Question: I have a windows form application where the font size changes based on the text size is changed for the entire windows. How do I maintain the default font size in my Windows Form application even the text size for entire windows is changed from Small to Medium ? I already used AutoScalMode to None, but the font size overlaps a control if they are very close to each other.

Thanks
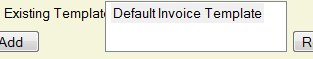
Answer: Unfortunately it's a common problem with WinForms.
If I understood your problem - problem occurs when you manually set font in WinForms control f.e. Label.
According to <URL>, i'd written code below. Maybe it would help
Getting actual Dpi display size:
'''
public class FontResizeFactorProvider
{
private const int DpiSmallSize = 96;
private const int DpiMediumSize = 120;
private const int DpiLargeSize = 144;
public float GetFontResizeFactor()
{
var graphics = Graphics.FromHwnd(IntPtr.Zero);
IntPtr desktop = graphics.GetHdc();
var displayDimensions = new List<int>
{
GetDeviceCaps(desktop, (int) DeviceCap.LOGPIXELSX),
GetDeviceCaps(desktop, (int) DeviceCap.LOGPIXELSY)
};
var matchedDim = displayDimensions.First(dim => dim == DpiSmallSize || dim == DpiMediumSize || dim == DpiLargeSize);
if (matchedDim == default(int))
{
throw new ArgumentException("Dpi size not standard.");
}
var resizeFactor = (float) DpiSmallSize/matchedDim;
return resizeFactor;
}
[DllImport("gdi32.dll", CharSet = CharSet.Auto, SetLastError = true, ExactSpelling = true)]
public static extern int GetDeviceCaps(IntPtr hDC, int nIndex);
public enum DeviceCap
{
/// <summary>
/// Logical pixels inch in X
/// </summary>
LOGPIXELSX = 88,
/// <summary>
/// Logical pixels inch in Y
/// </summary>
LOGPIXELSY = 90
// Other constants may be founded on pinvoke.net
}
}
'''
Service responsible for re-sizing fonts in Form:
'''
public class FormFontsResizeService
{
private const double EPSILON = 0.1;
private readonly FontResizeFactorProvider _fontResizeFactorProvider;
public FormFontsResizeService():this(new FontResizeFactorProvider())
{
}
public FormFontsResizeService(FontResizeFactorProvider fontResizeFactorProvider)
{
_fontResizeFactorProvider = fontResizeFactorProvider;
}
public void ResizeControlFonts(Form form)
{
var resizeFactor = _fontResizeFactorProvider.GetFontResizeFactor();
foreach (Control control in form.Controls)
{
var baseFont = control.Font;
if (Math.Abs(baseFont.Size - SystemFonts.DefaultFont.Size) < EPSILON)
{
continue;
}
var scaledFont = new Font(baseFont.FontFamily, baseFont.Size*resizeFactor, baseFont.Style);
control.Font = scaledFont;
}
}
}
'''
Usage in Form:
'''
protected override void OnShown(System.EventArgs e)
{
var formFontsResizeService = new FormFontsResizeService();
formFontsResizeService.ResizeControlFonts(this);
}
'''
Also Check <URL>.